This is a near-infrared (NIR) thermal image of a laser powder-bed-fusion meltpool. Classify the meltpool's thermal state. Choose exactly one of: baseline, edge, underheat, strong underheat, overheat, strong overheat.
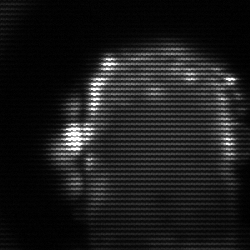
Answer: baseline